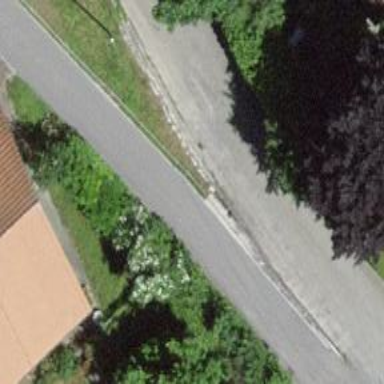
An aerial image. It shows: Asphalt alley road designated as service road.